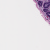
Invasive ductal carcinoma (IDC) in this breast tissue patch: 0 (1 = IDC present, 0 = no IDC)